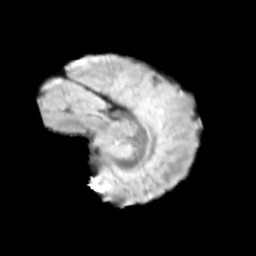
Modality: T2w
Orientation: sagittal
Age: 9
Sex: male
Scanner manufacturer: siemens
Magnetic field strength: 3 T
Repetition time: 3.8 s
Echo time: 0.07 s